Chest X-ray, AP view. Patient: 53 years old, sex F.
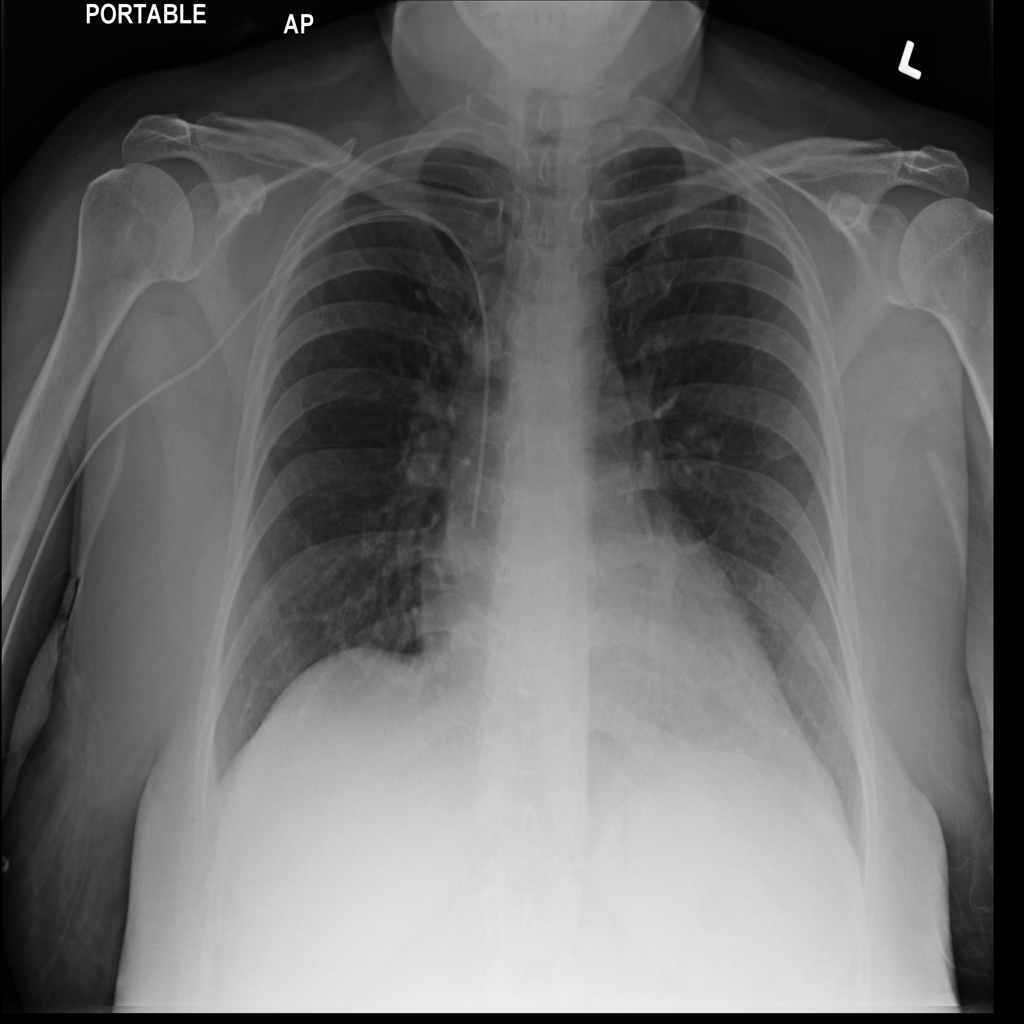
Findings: No Finding